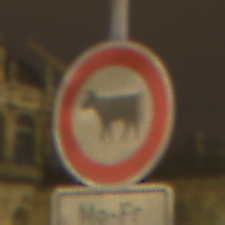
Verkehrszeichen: VerbotViehtrieb
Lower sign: ZeitangabenMitBeschraenkungAufWochentage2
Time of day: Night
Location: Outdoor (Urban)
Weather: Overcast
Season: NotSpecified
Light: Artificial